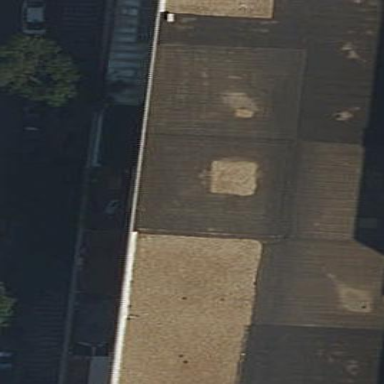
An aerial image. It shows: Part of building.